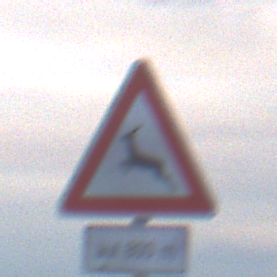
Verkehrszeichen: WildwechselRechts
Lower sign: LaengeEinerStrecke5
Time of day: SunriseSunset
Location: Outdoor (Nature)
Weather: PartlyCloudy
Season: NotSpecified
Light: Natural